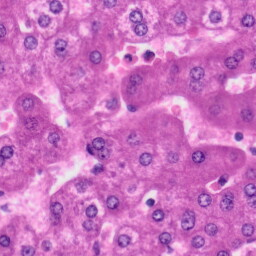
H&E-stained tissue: Liver